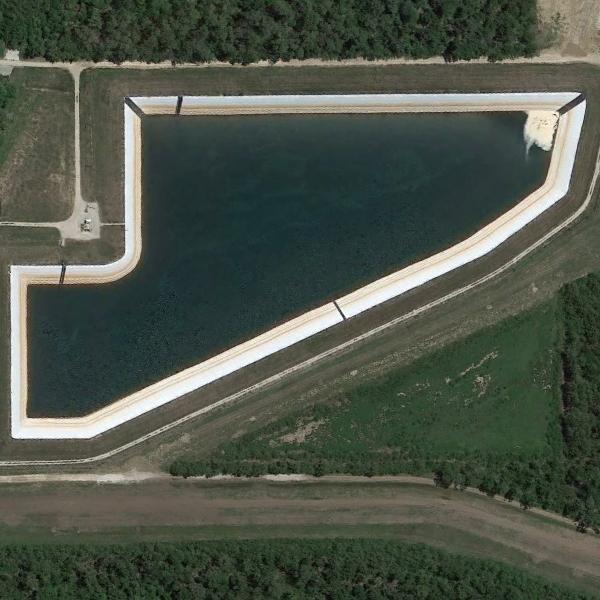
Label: Pond